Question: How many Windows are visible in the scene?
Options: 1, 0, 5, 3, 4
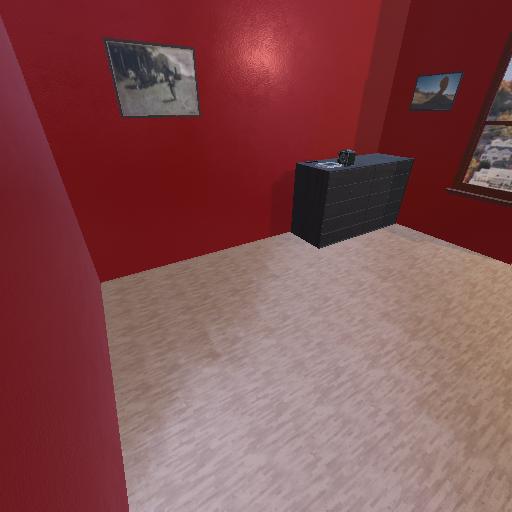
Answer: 1